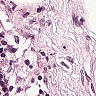
Metastatic tissue present: no